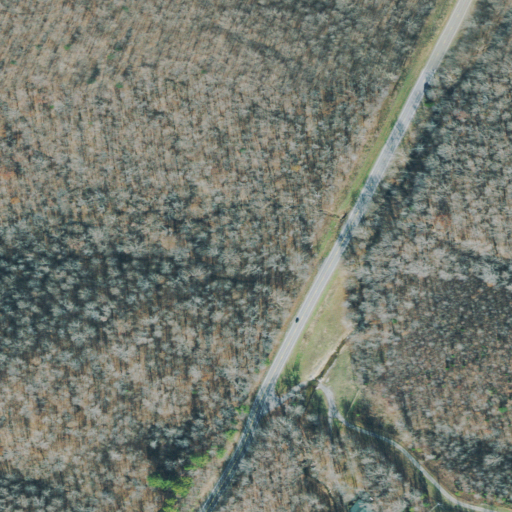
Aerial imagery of valley in Tennessee named Little Mill Hollow containing deciduous forest, open development, and pasture